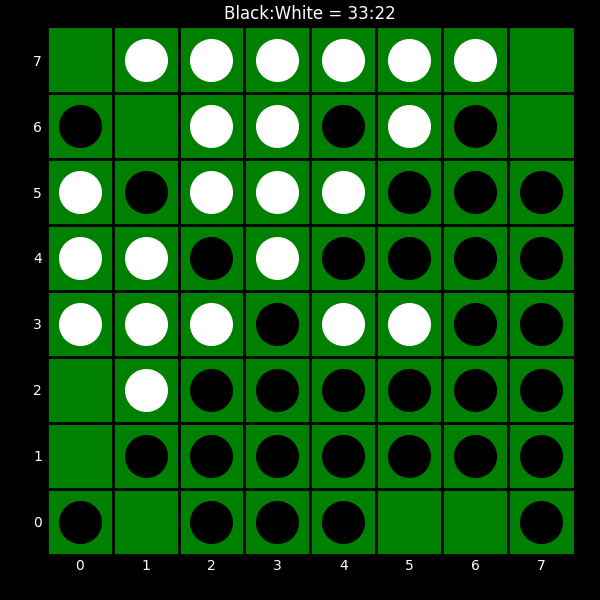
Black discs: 33
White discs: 22